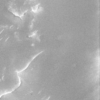
Label: not_dusty